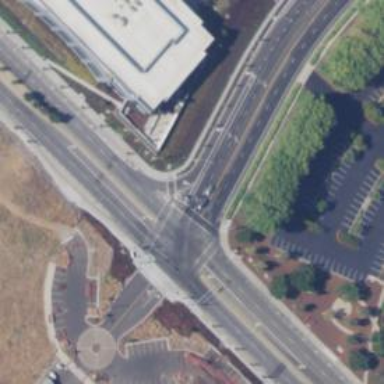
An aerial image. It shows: Footway located on traffic island.